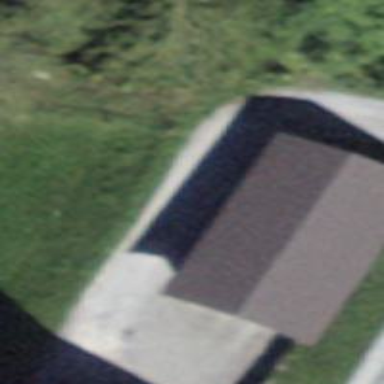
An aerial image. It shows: Shed with gabled roof.